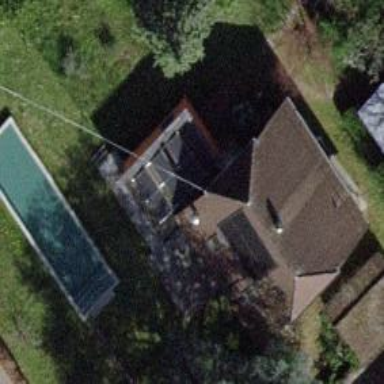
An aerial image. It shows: Conservatory.